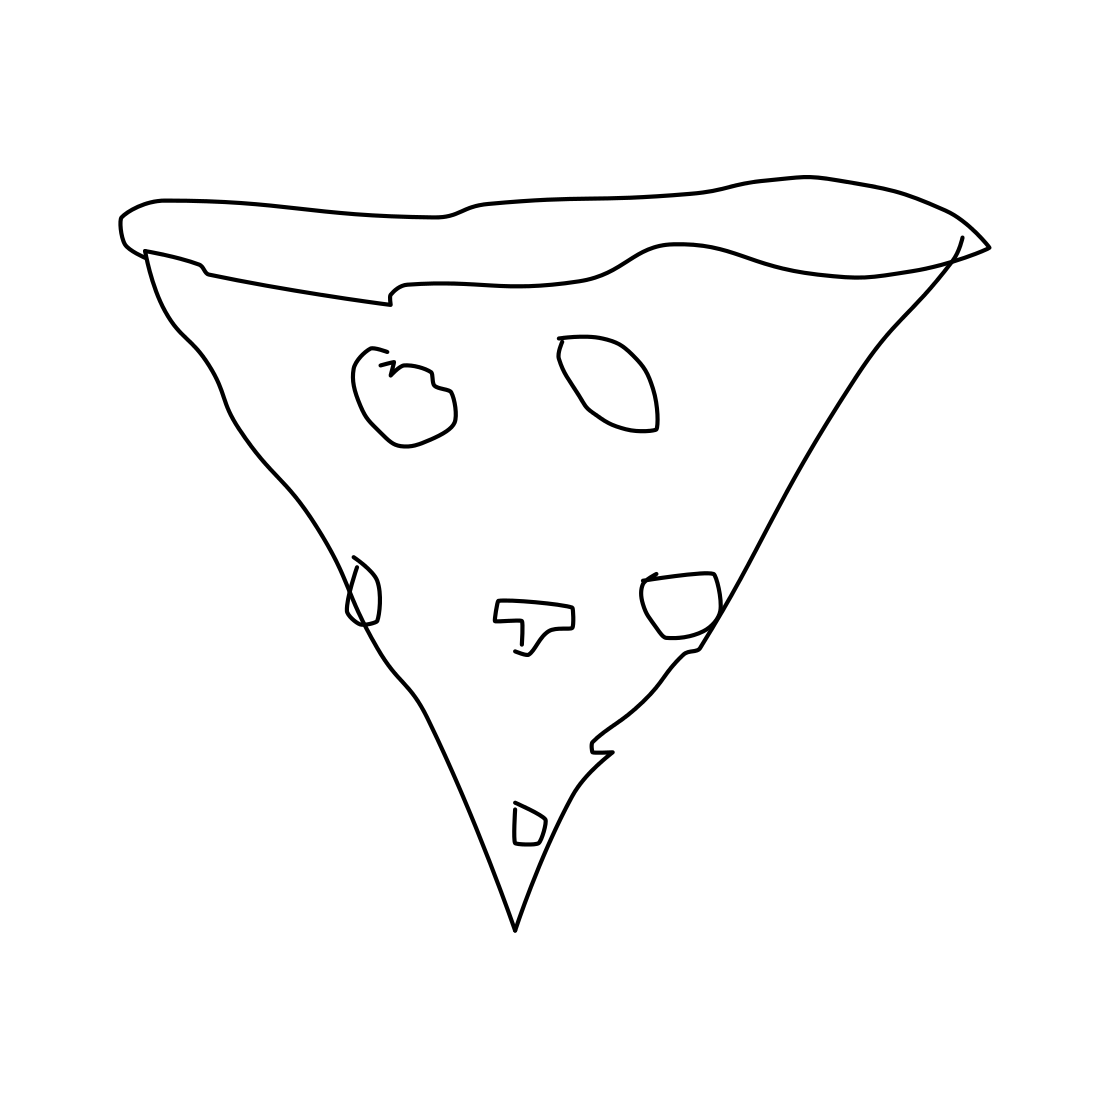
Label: pizza